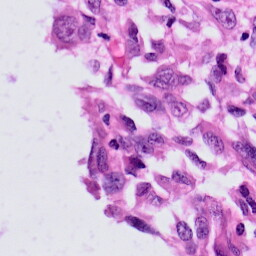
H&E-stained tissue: Skin